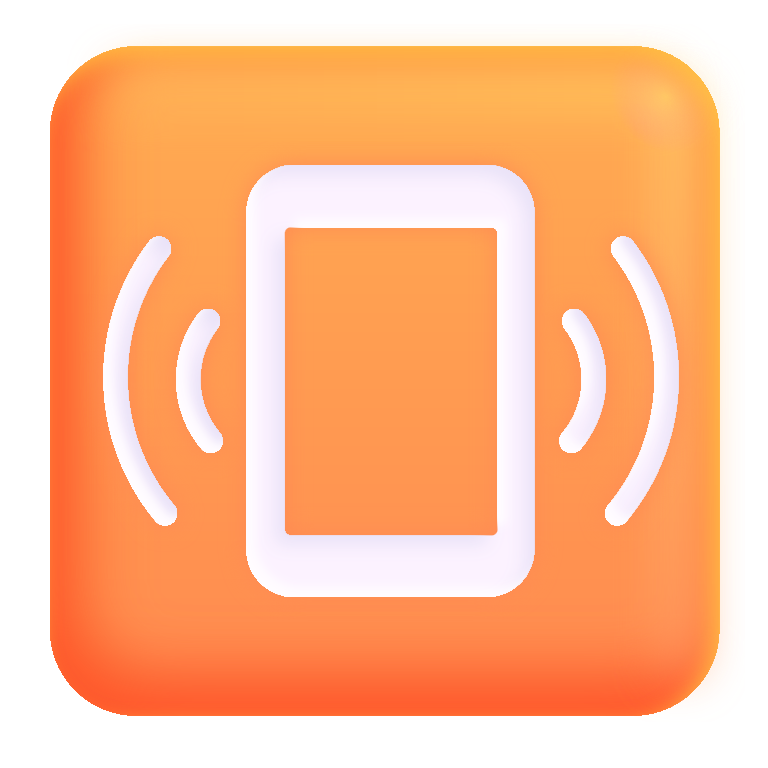
vibration mode color